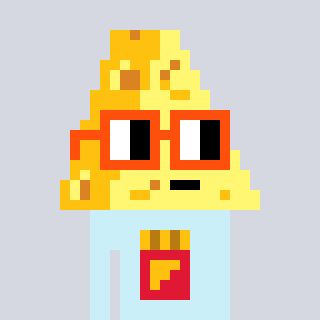
a pixel art character with square orange glasses, a cheese-shaped head and a cold-colored body on a cool background